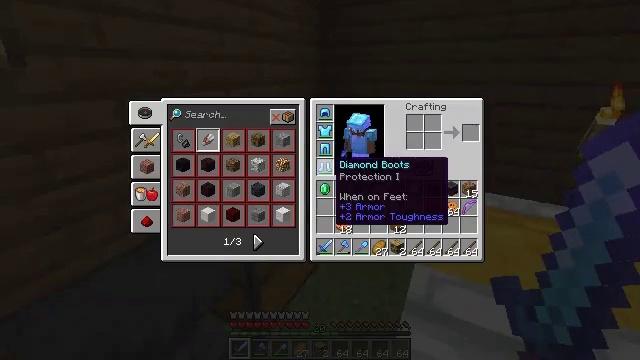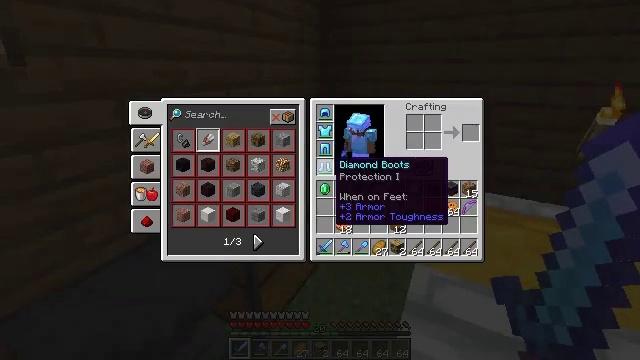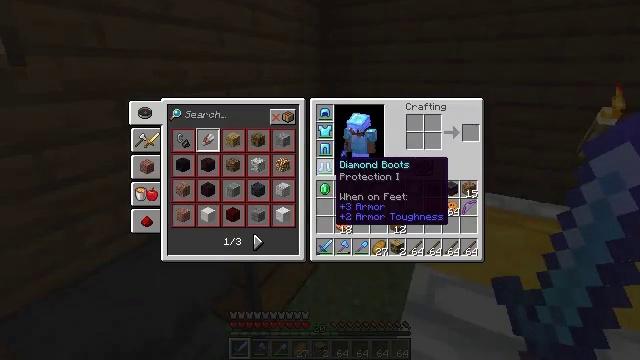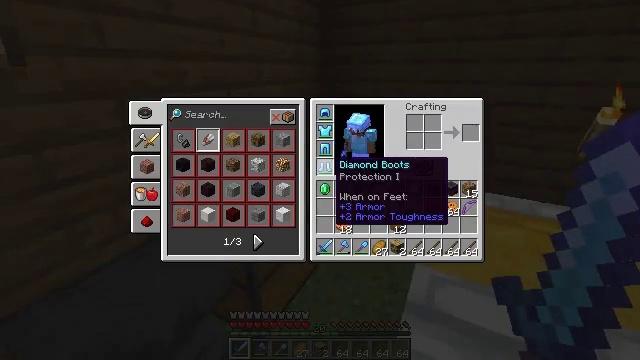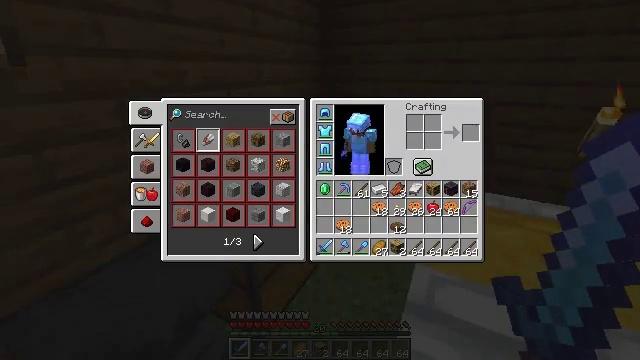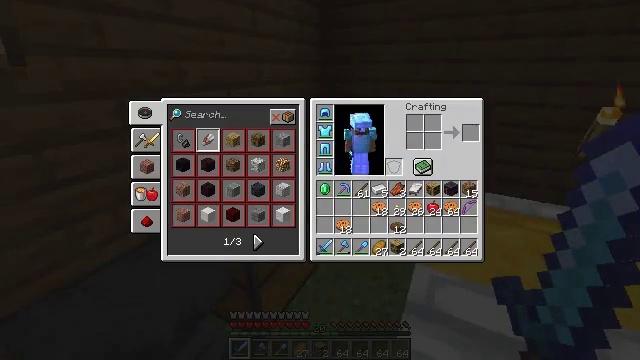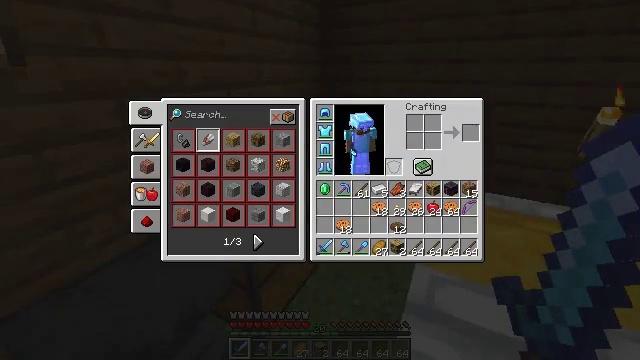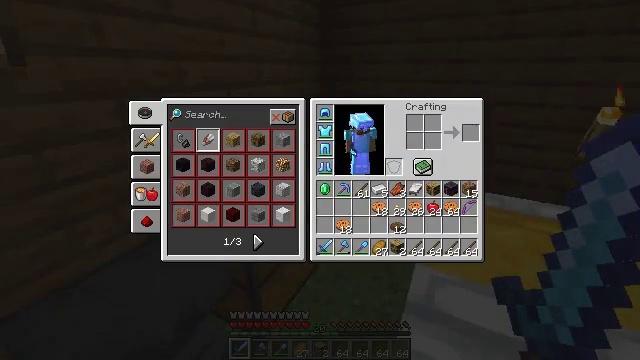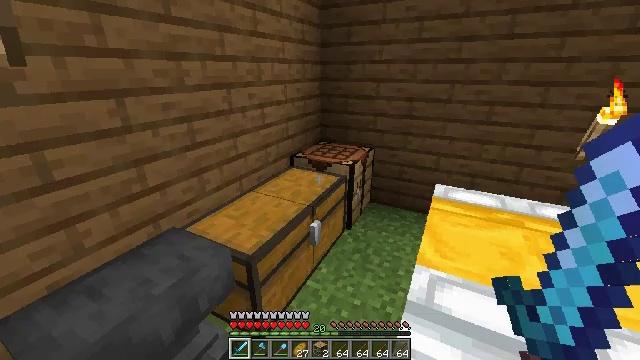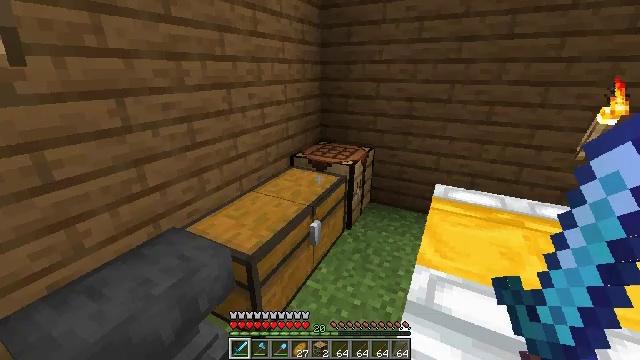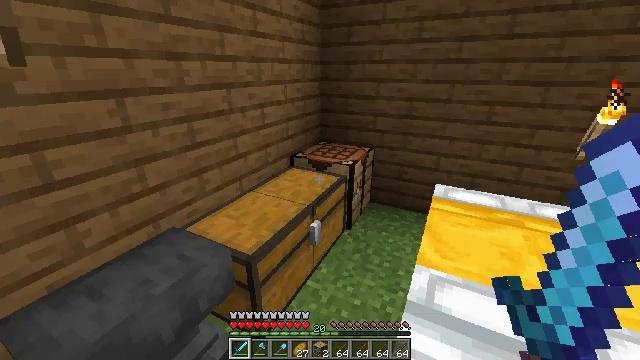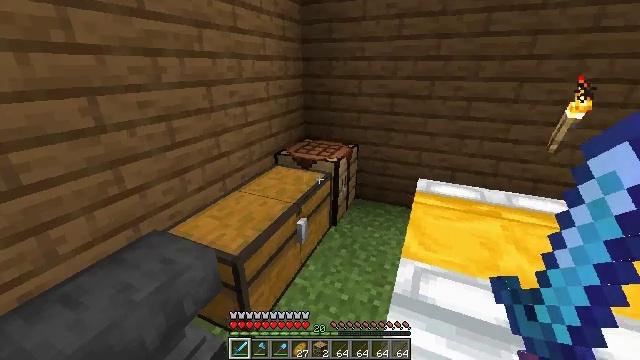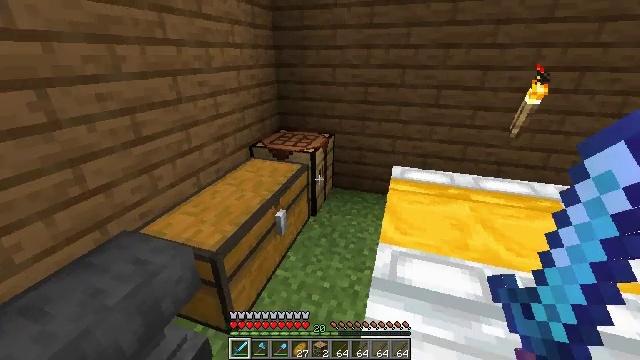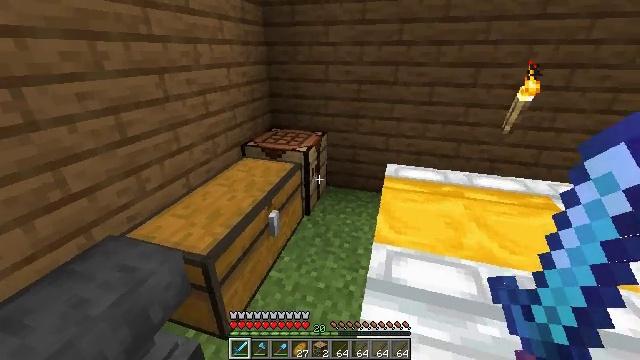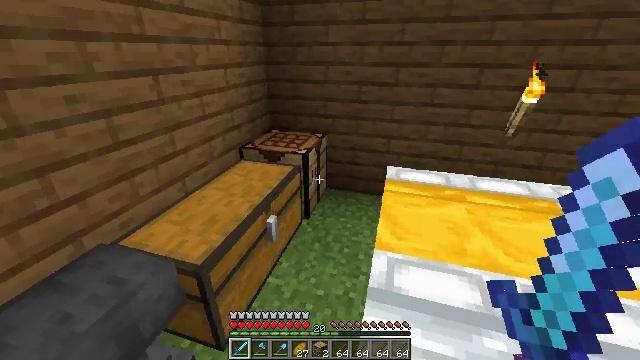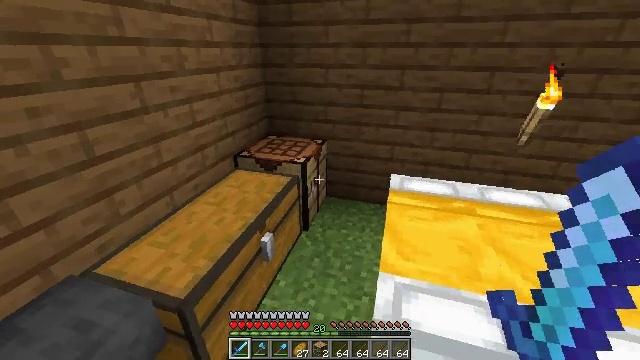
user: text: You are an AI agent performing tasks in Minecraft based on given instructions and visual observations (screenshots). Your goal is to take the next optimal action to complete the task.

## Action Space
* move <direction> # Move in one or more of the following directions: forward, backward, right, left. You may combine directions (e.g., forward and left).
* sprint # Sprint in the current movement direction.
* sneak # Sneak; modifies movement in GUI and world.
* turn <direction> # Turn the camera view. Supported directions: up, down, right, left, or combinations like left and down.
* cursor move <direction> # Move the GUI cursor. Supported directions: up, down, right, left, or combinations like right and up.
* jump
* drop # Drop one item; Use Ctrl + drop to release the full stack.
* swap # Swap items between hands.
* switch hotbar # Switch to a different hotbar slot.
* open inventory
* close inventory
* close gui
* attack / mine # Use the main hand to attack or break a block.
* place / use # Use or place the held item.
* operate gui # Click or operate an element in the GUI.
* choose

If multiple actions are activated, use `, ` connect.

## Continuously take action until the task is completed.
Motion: motion action
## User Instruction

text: Open your crafting table to craft a lectern.
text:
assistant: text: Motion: no_op
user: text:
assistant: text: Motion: no_op
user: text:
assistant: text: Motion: no_op
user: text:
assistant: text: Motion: cursor move right and up
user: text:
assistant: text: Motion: cursor move right
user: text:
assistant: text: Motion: no_op
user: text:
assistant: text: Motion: no_op
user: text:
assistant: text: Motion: close inventory
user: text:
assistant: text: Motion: close inventory
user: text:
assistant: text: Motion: close inventory
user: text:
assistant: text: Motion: turn right, close inventory
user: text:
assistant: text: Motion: turn right and down
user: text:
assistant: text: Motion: move forward, turn right
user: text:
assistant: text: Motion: move forward
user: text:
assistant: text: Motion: move forward
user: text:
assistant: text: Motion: move forward and move right
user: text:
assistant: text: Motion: move forward and move right, turn left
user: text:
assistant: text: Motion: move forward and move right, turn left and down
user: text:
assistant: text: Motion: move forward and move right, turn left
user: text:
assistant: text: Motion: move forward
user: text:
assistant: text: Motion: turn left, use / place
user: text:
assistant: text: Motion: turn left, use / place
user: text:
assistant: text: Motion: turn left, use / place
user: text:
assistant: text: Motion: use / place
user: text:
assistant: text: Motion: turn up
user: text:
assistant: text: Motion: open gui
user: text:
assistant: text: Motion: no_op
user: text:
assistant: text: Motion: cursor move left
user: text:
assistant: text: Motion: cursor move left and up
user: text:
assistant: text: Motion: sneak, cursor move left